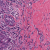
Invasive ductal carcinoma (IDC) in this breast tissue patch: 1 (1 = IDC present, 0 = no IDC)